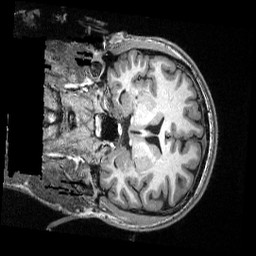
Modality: T1w
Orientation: coronal
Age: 24
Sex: male
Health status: ill
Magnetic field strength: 3 T
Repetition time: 2.53 s
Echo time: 0.00331 s